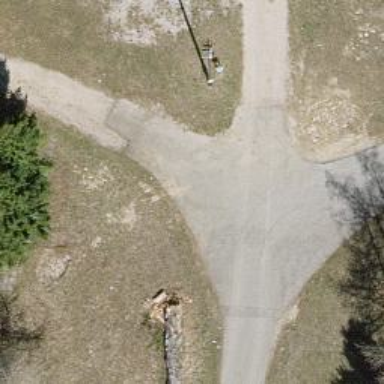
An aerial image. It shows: Guidepost providing information.